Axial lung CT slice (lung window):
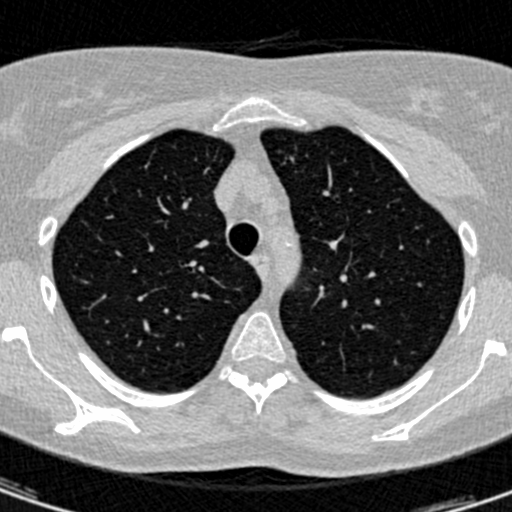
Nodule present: no